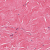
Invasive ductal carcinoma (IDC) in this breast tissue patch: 0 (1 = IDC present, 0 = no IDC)